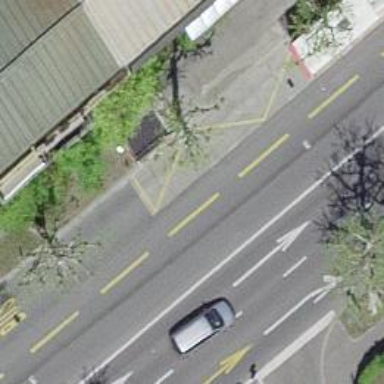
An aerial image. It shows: Asphalt platform with shelter for trolleybuses.